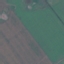
Land use / land cover class: AnnualCrop